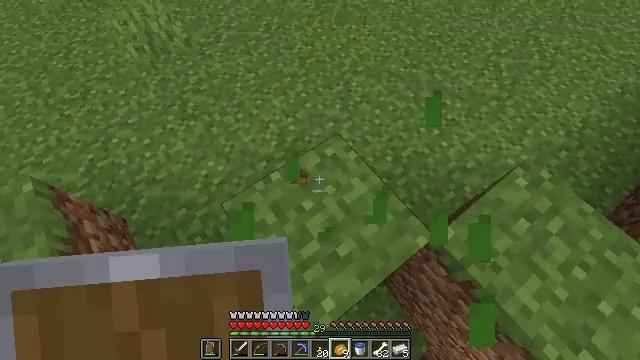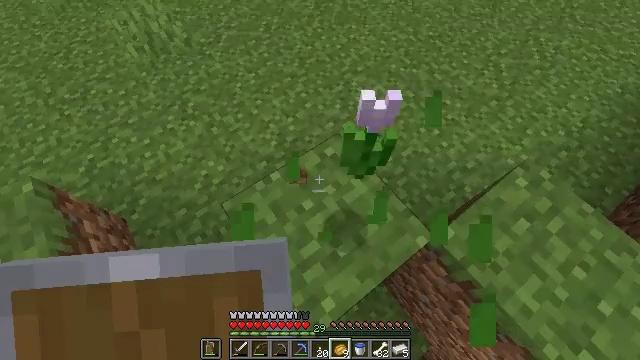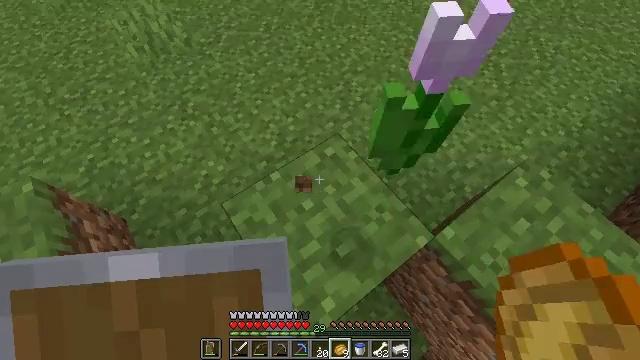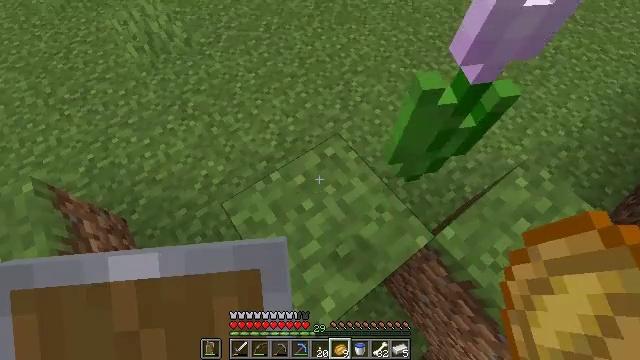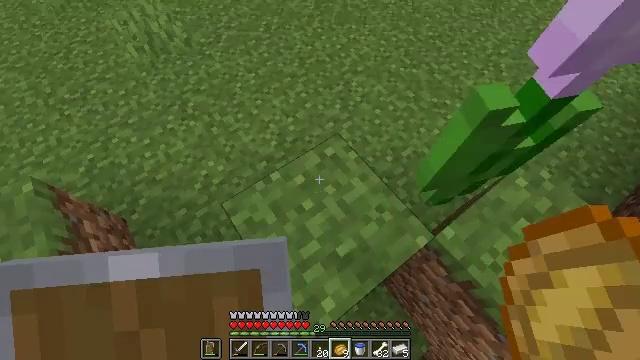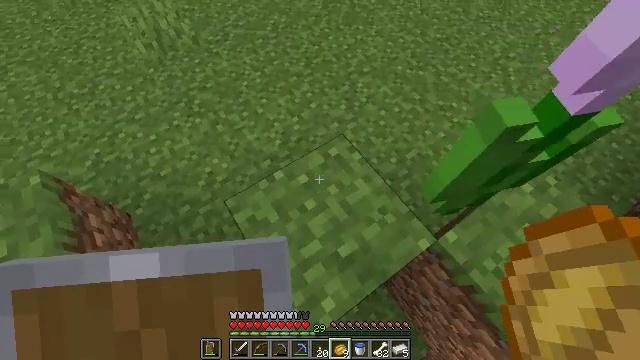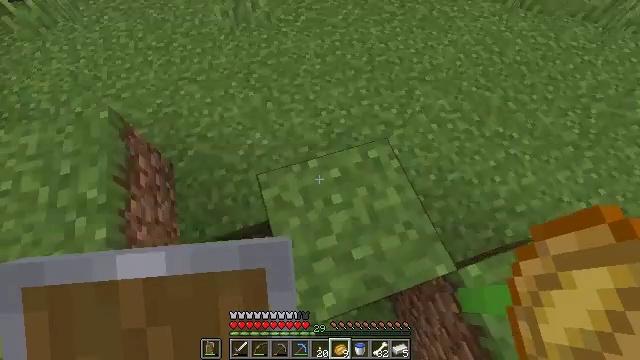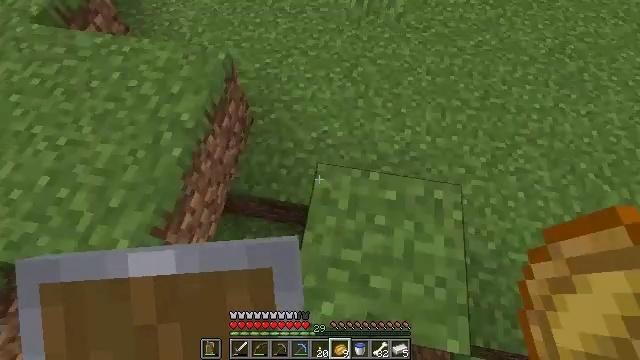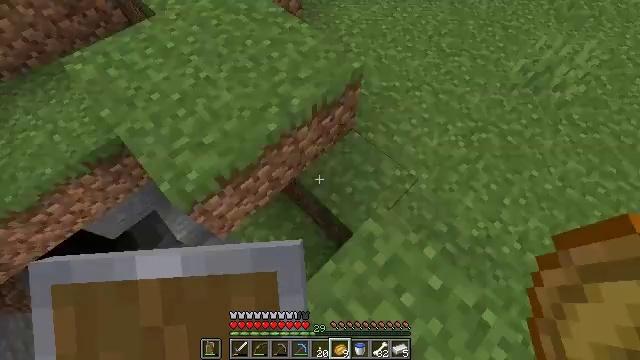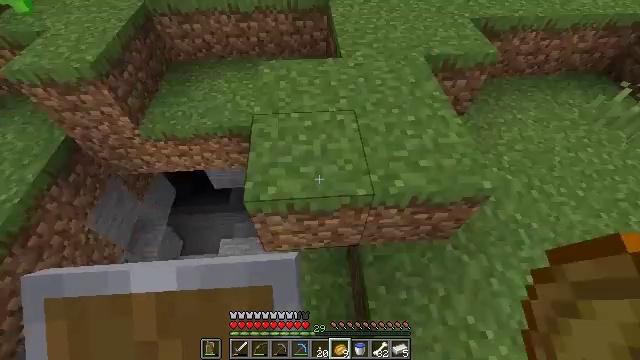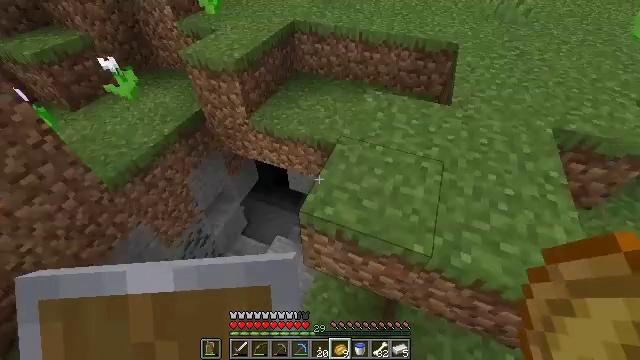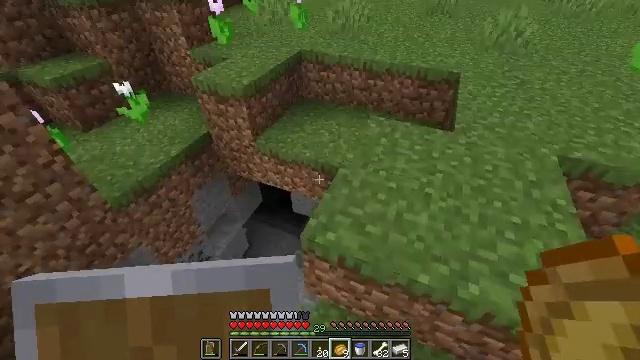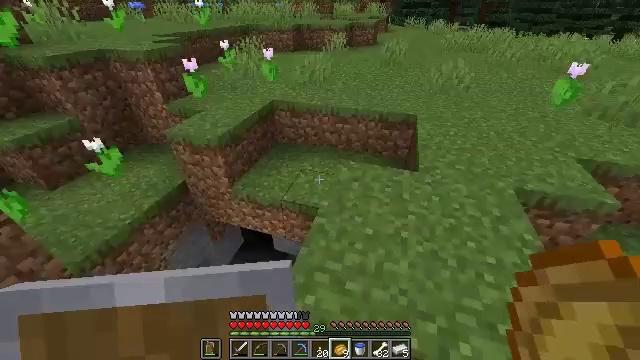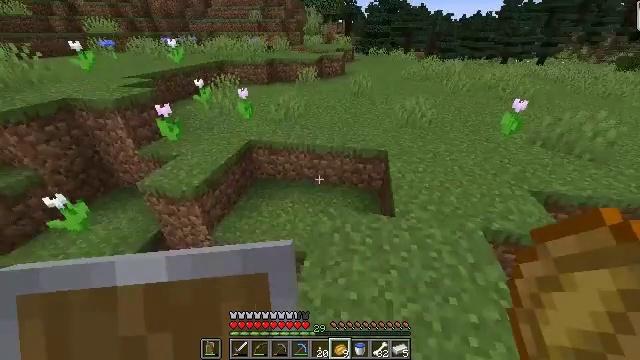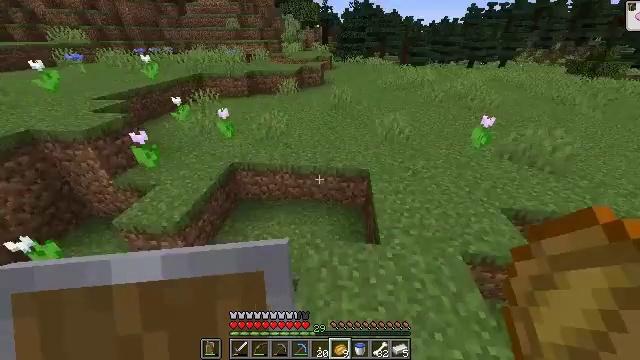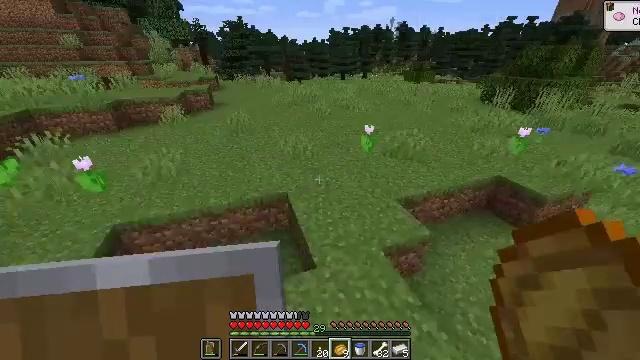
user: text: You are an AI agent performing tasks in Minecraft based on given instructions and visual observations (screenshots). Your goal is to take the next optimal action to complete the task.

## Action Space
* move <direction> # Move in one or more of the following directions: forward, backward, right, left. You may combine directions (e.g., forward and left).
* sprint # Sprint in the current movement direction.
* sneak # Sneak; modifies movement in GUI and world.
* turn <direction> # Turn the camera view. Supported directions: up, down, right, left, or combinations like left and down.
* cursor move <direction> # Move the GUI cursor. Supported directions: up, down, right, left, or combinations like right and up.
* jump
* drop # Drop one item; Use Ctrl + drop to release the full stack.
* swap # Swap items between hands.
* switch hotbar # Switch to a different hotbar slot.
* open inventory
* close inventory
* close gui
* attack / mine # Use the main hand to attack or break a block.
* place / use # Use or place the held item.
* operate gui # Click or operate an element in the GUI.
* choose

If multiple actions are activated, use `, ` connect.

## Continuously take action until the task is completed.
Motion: motion action
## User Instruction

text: Create pink dye by blending red and white dyes.
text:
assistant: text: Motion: no_op
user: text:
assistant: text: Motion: no_op
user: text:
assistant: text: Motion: no_op
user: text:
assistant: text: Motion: no_op
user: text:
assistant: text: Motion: turn left
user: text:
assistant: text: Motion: turn left and down
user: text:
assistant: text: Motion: move forward, turn left
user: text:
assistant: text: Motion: move forward and move right, turn left and up
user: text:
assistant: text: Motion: move forward and move right, turn left and up
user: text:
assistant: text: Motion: turn left and up
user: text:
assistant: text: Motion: move forward, turn left and up
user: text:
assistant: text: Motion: move forward, turn right and up
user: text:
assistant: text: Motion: move forward, turn right and up, jump
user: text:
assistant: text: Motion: move forward, turn right, jump
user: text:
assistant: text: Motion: move forward, turn right and up, jump
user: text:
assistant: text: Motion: move forward, turn right and up
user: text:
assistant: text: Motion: move forward
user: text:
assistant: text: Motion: move forward
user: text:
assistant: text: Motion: move forward
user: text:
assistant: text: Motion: move forward
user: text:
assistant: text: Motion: move forward
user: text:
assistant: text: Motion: move forward
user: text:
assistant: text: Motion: move forward
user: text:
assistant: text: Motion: move forward
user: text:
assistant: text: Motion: move forward
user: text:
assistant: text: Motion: move forward, jump
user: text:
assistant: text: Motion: move forward, jump
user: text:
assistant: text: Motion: move forward, turn left and up, jump
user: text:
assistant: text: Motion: move forward, turn left and up
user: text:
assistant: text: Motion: move forward, turn right and up, open inventory